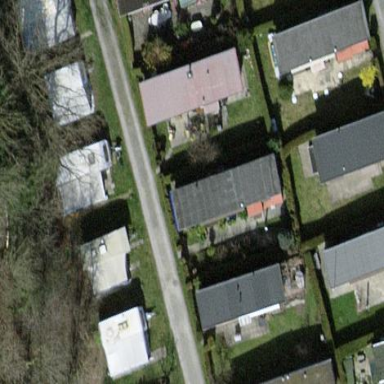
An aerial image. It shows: Static caravan.